Aerial crown-view tile of a tropical tree (Barro Colorado Island, Panama), acquired 20240813:
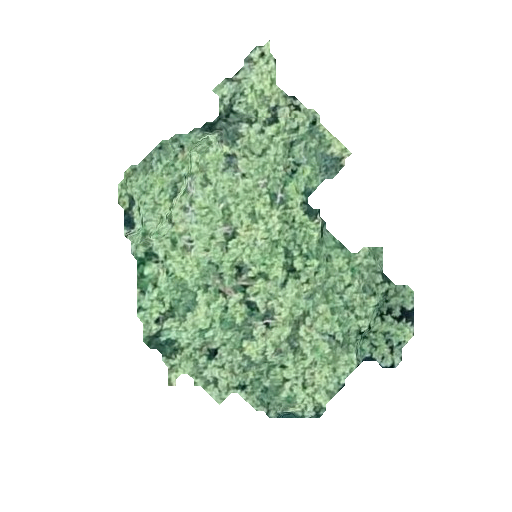
Species: Hieronyma alchorneoides
GBIF accepted scientific name: Hieronyma alchorneoides
Crown area: 97.508 m²